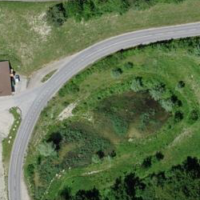
EUNIS habitat code: 52
Species observed at this site:
Phragmites australis
Mentha aquatica
Rubus caesius
Equisetum arvense
Polyommatus icarus
Lathyrus pratensis